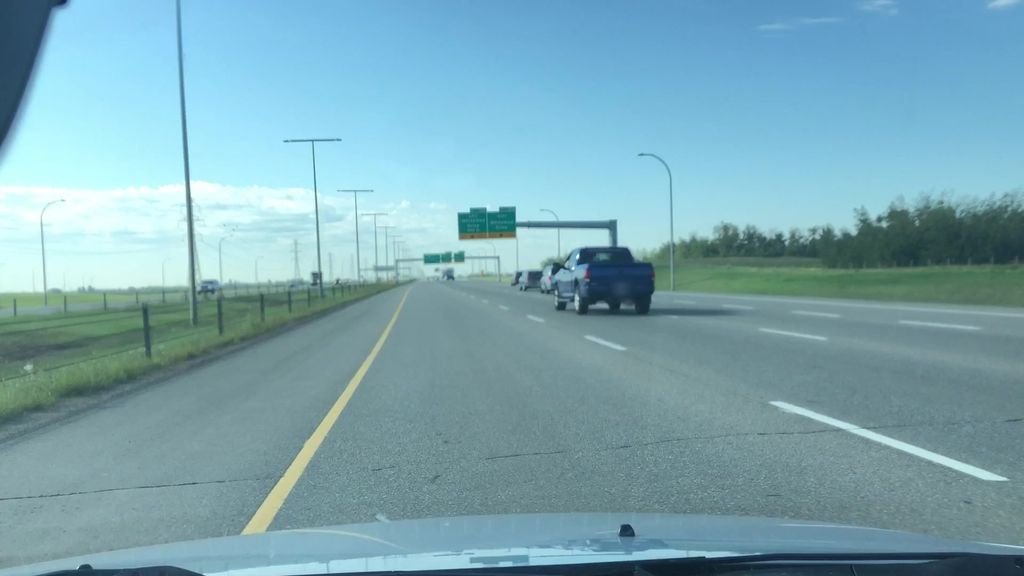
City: edmonton